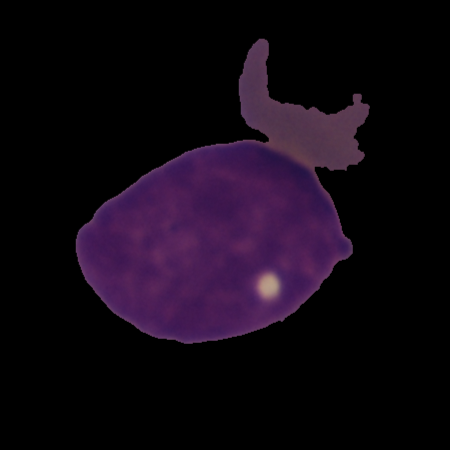
Label: cancer